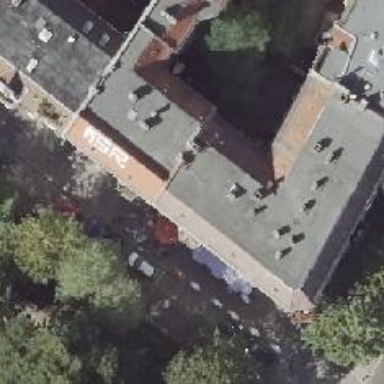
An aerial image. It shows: Café.